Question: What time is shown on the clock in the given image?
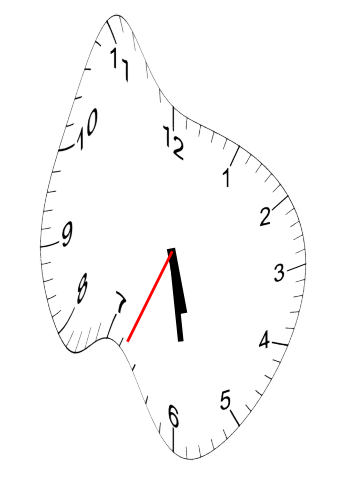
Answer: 05:28:34